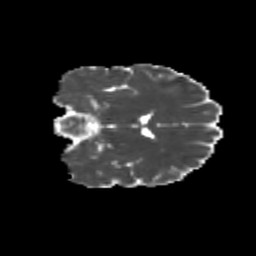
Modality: MD
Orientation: coronal
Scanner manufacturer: siemens
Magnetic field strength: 3 T
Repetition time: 9.2 s
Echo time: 0.084 s